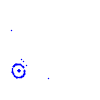
Particle: kaon